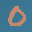
Label: 0